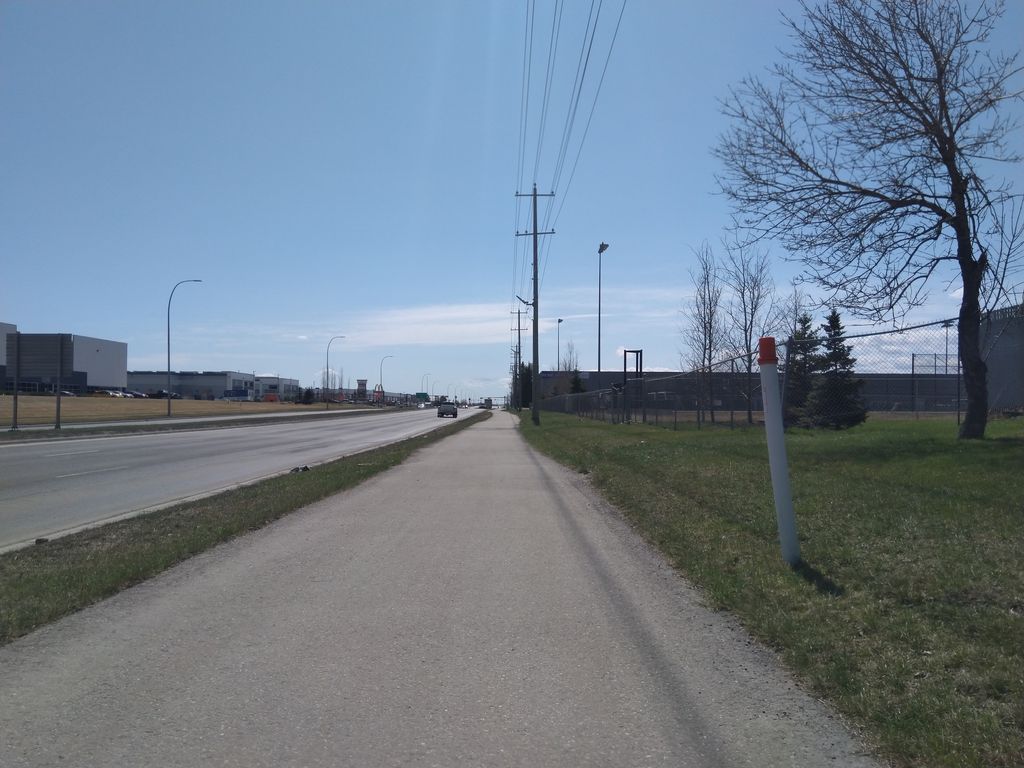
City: calgary